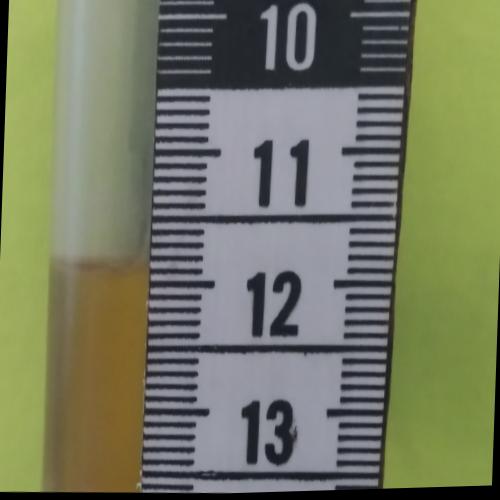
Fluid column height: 11.9 cm